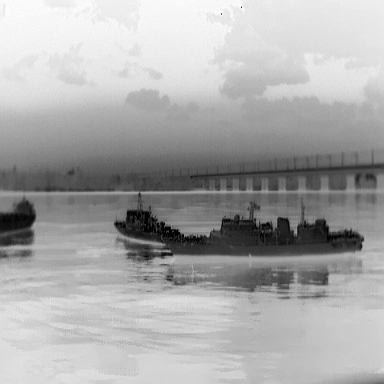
There is a liner in the infrared image.